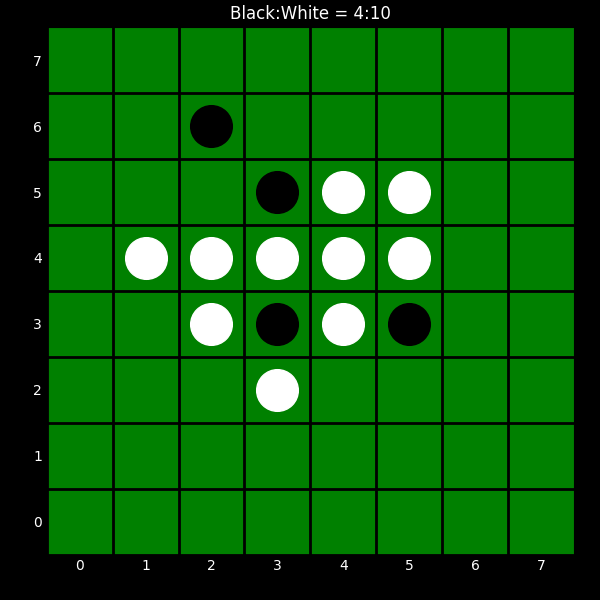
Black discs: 4
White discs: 10